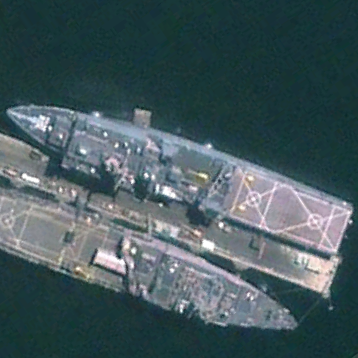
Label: combat